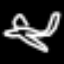
Label: airplane